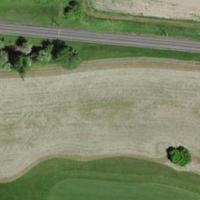
EUNIS habitat code: 53
Species observed at this site:
Cyperus esculentus